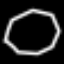
Label: octagon